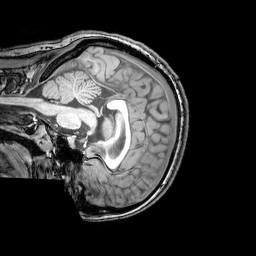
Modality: T1w
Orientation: sagittal
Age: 23
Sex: female
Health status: healthy
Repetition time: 0.081 s
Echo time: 0.037 s